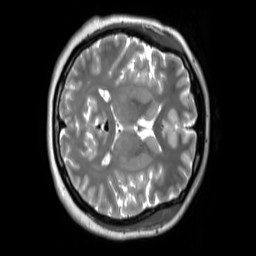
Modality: T2w
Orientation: axial
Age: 35
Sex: female
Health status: ill
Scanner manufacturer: siemens
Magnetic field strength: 3 T
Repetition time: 2.8 s
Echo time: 0.326 s